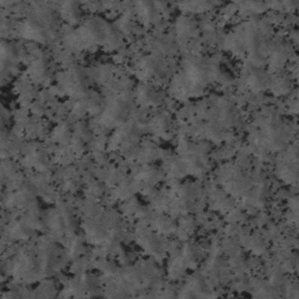
Label: frost